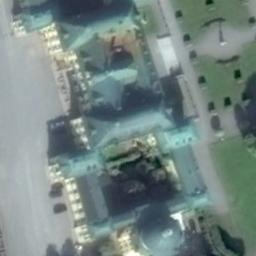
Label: palace